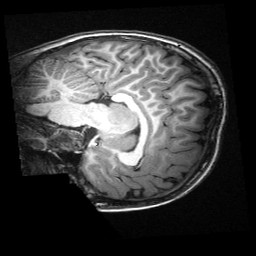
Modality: T1w
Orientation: sagittal
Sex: male